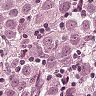
Metastatic tissue present: yes